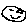
Label: smiley face